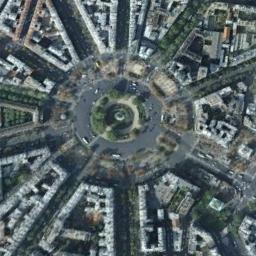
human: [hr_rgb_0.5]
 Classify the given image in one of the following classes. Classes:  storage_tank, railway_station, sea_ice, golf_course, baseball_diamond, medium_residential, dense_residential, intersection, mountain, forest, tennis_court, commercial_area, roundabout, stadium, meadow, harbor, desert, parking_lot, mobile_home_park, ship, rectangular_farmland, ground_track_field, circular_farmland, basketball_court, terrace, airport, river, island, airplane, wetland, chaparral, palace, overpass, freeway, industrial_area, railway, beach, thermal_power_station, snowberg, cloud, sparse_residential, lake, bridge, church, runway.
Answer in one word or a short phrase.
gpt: roundabout